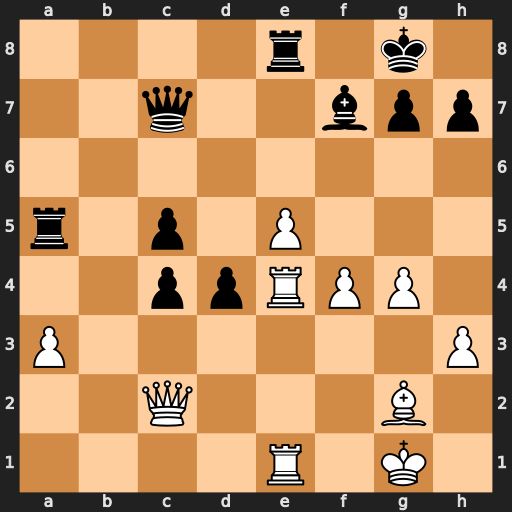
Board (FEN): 4r1k1/2q2bpp/8/r1p1P3/2ppRPP1/P6P/2Q3B1/4R1K1
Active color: w
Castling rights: -
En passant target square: -
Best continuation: e6 Bg6 f5